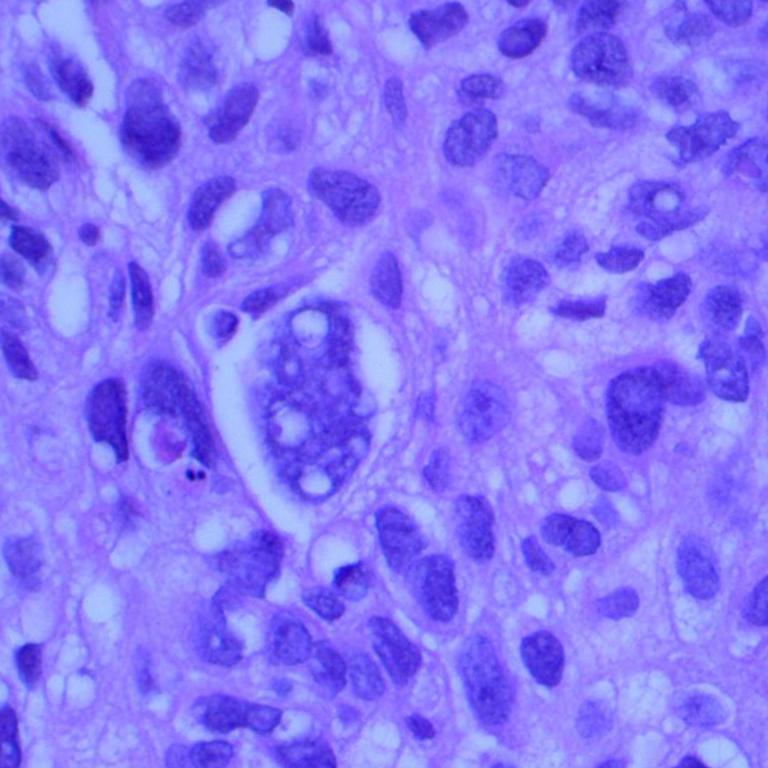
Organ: lung
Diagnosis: squamous carcinomas